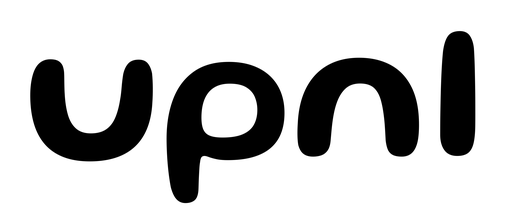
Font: Gluten_Medium